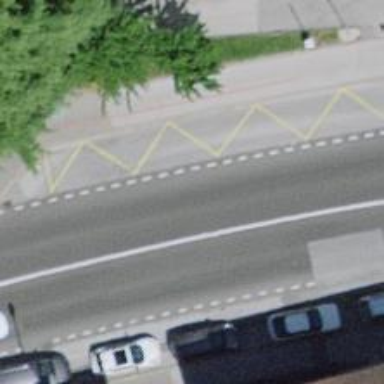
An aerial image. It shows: Public transport stop position.